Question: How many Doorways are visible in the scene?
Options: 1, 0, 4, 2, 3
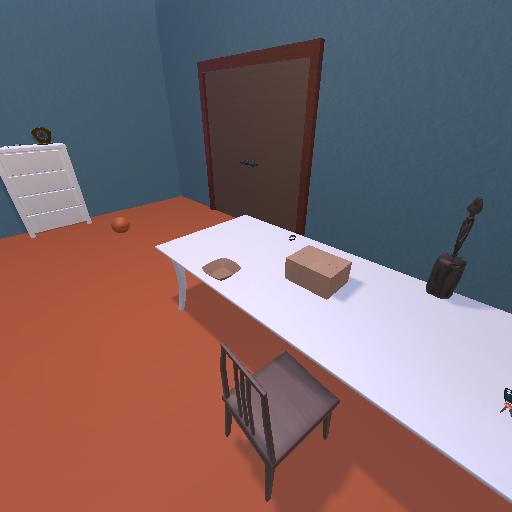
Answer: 1